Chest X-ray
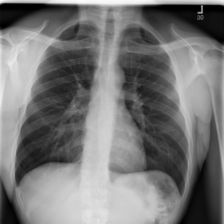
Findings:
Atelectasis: negative
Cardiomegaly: negative
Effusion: negative
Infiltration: negative
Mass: negative
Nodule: negative
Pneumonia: negative
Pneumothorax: negative
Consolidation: negative
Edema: negative
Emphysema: negative
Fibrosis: negative
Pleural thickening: negative
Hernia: negative